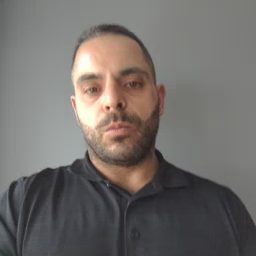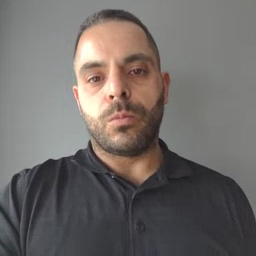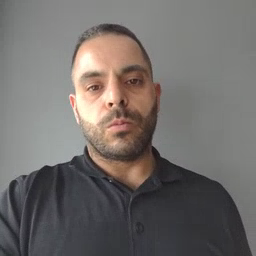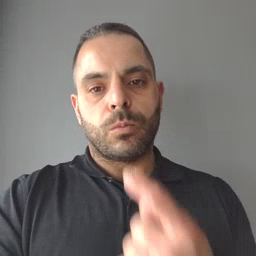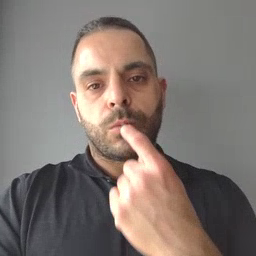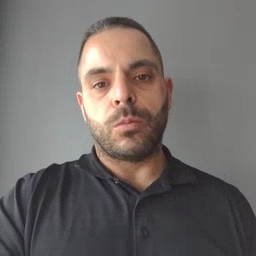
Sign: tooth